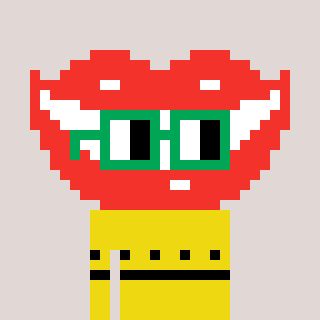
a pixel art character with square green glasses, a smile-shaped head and a yellow-colored body on a warm background